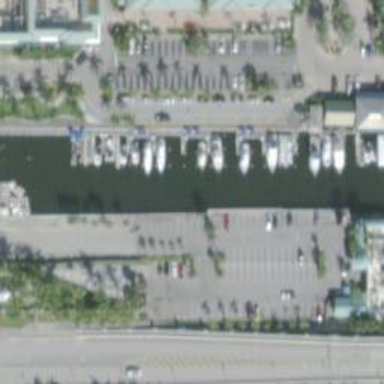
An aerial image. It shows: Man-made pier.